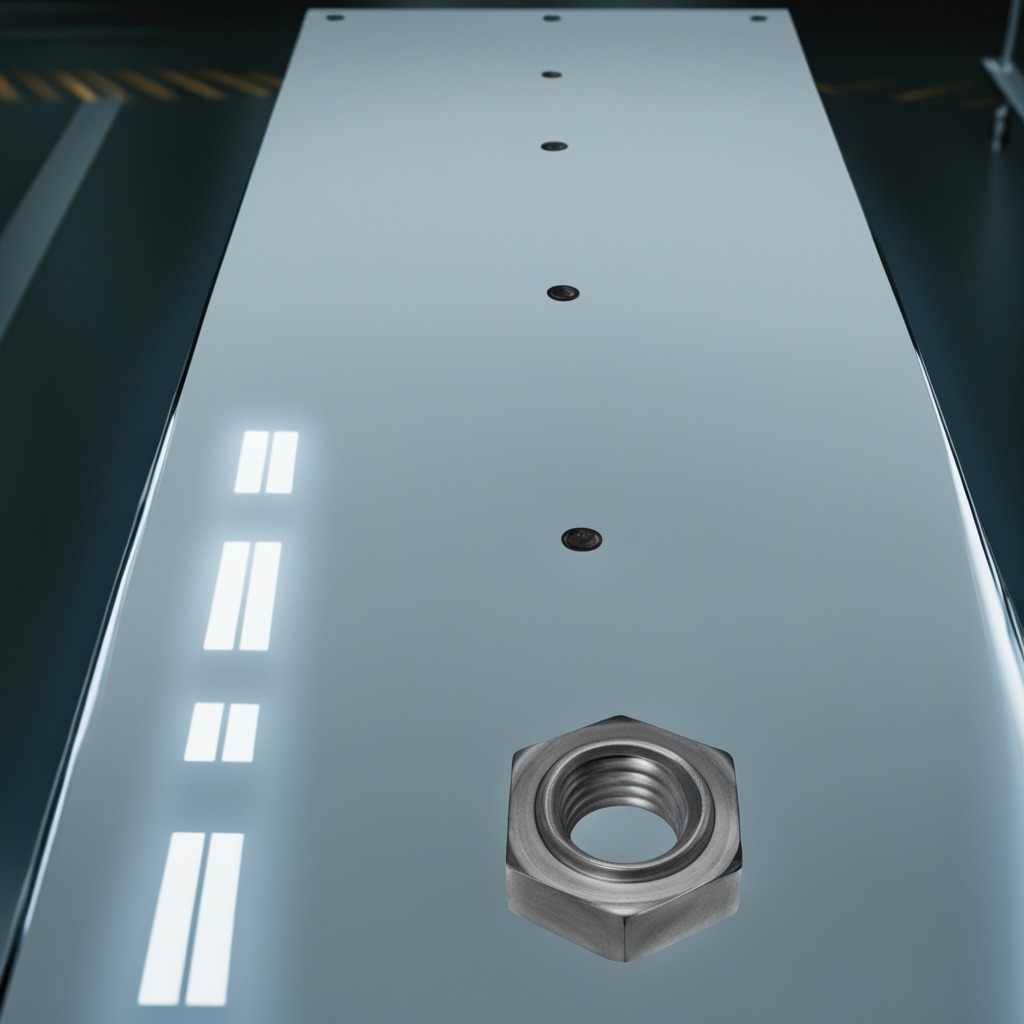
A metal nut is lying on a high-gloss table in a ship maintenance bay industrial lighting.